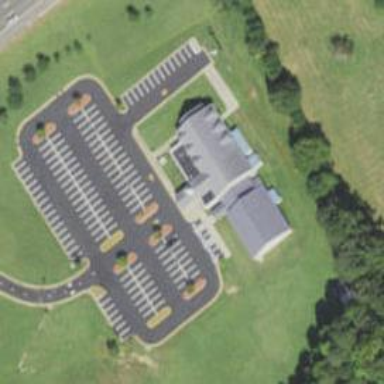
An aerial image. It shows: Building serving as place of worship.